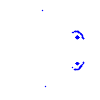
Particle: proton